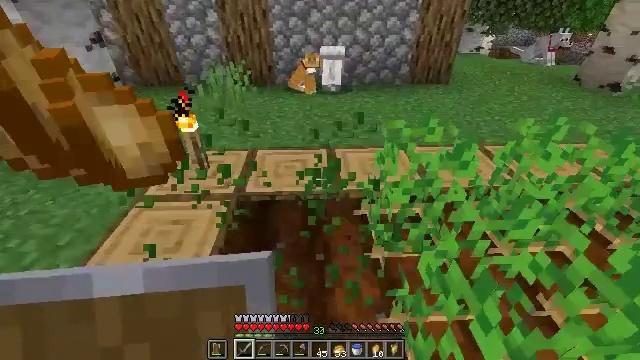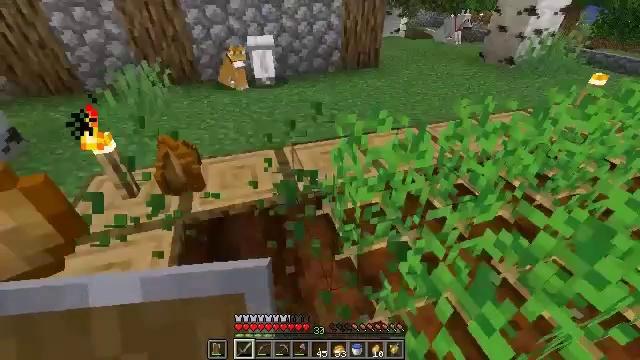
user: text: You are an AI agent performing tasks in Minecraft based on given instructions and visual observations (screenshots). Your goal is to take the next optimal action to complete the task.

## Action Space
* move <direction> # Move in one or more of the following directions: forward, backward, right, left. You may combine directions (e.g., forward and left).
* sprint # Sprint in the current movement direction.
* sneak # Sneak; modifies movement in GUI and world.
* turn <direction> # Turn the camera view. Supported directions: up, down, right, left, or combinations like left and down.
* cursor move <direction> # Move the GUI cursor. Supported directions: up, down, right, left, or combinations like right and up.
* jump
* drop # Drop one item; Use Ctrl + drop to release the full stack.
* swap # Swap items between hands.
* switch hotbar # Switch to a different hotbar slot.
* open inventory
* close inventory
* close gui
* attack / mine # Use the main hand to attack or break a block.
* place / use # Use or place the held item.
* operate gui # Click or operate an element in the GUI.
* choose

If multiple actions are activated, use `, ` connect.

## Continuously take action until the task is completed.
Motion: motion action
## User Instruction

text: Gather potatoes by left-clicking.
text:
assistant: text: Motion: move forward and move left, turn right and down
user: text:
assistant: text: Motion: no_op